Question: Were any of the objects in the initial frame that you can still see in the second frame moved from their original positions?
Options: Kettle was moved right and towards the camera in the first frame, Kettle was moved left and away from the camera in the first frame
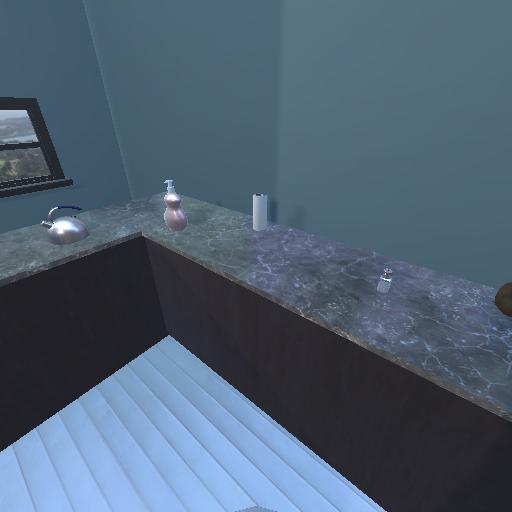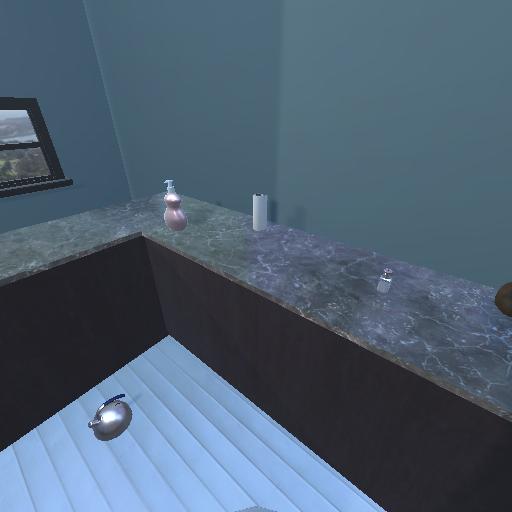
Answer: Kettle was moved right and towards the camera in the first frame